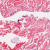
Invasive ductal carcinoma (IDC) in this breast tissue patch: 0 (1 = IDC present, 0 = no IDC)